Question: I have a problem with the MSDropDown plugin for jQuery.
Please take a look at this website: <URL>
The problem is in the search block where you can see some red elements. How can I change the color from white to blue?

These elements show the select option in white, but will not work because the background is white too.
I tried to change my select style but nothing happens.
I tried to change the msdd style file too, but than nothing happens as well.
What else should I try?
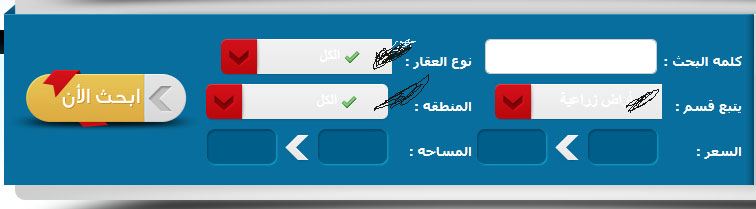
Answer: I'm not 100% sure I'm answering the question. Do you mean the text displayed in the select box?
If you would like the text of the selected option to be a different colour change line 93 of dd.css to -
'''
.dd2 .ddTitle span.ddTitleText {
color: red; /* YOUR NEW COLOUR HERE */
font-family: Georgia,"Times New Roman",Times,serif;
font-size: 16px;
font-weight: bold;
line-height: 33px;
overflow: hidden;
text-indent: 1px;
}
'''